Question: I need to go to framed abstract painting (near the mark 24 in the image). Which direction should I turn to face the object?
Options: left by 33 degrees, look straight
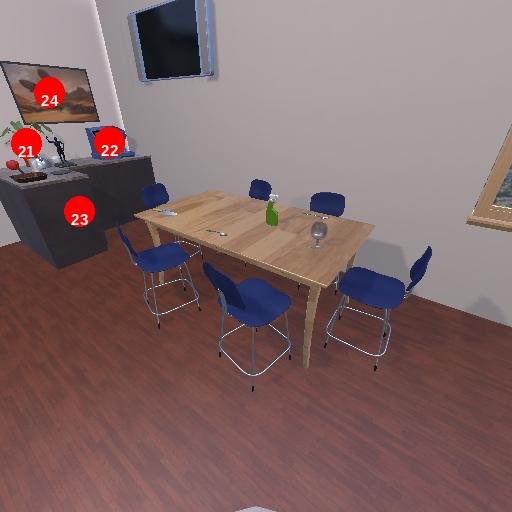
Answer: left by 33 degrees